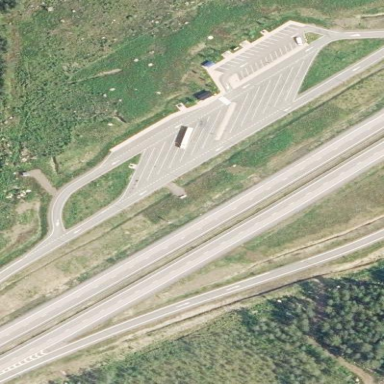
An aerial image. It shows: Rest area along the road.